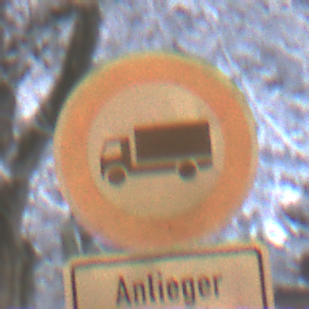
Verkehrszeichen: VerbotFuerKraftfahrzeugeUeberDreiKommaFuenfTonnen
Zusatzzeichen unten: PersonengruppenFrei2
Umgebung: Outdoor, Urban
Tageszeit: Night
Wetter: Overcast
Licht: Artificial
Jahreszeit: Winter
Kontrast: MediumContrast